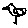
Label: bird